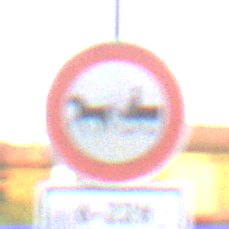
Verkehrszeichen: VerbotGespannfuhrwerke
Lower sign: ZeitangabenMitBeschraenkungAufWochentage4
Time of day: SunriseSunset
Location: Outdoor (Urban)
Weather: Clear
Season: NotSpecified
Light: Natural